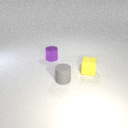
small purple metal cylinder behind small yellow rubber cube